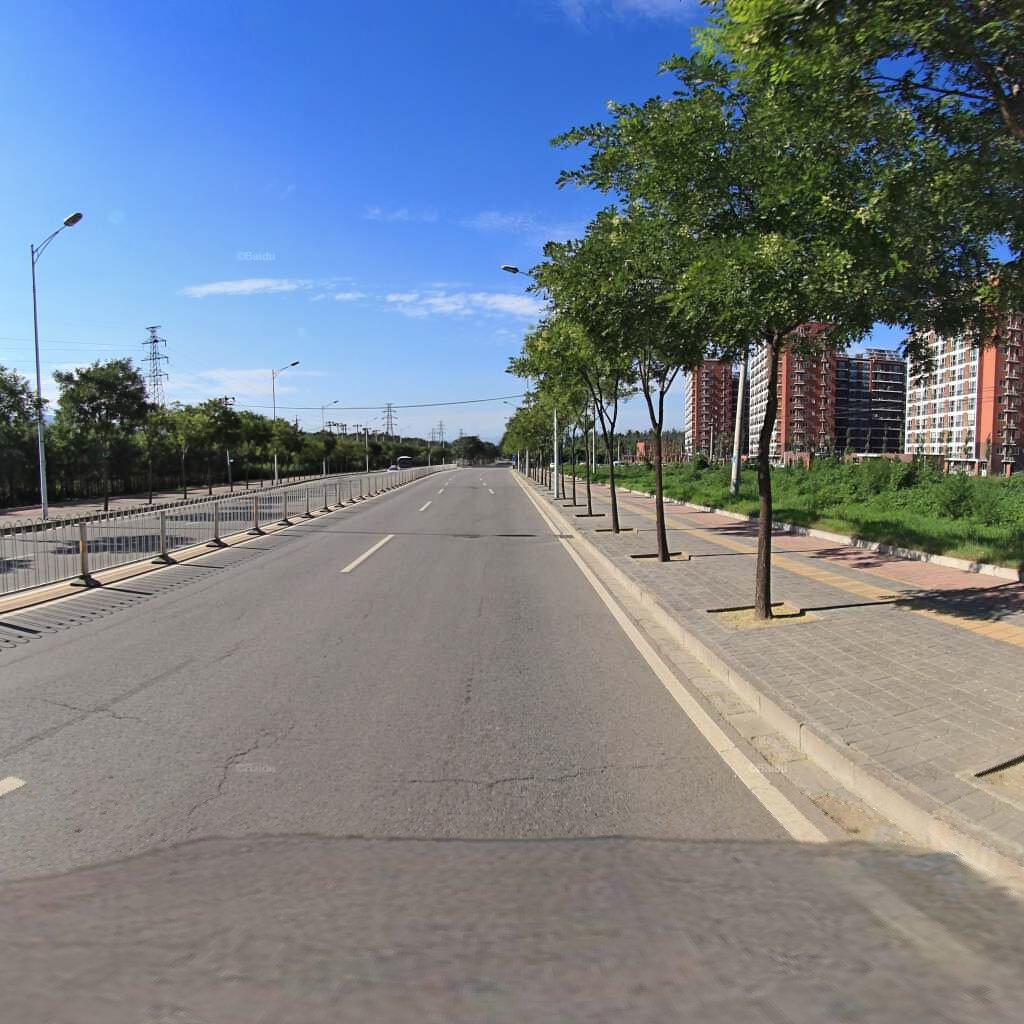
Region: Haidian
Road damage annotations: transverse crack, longitudinal crack, transverse crack, longitudinal crack, longitudinal crack